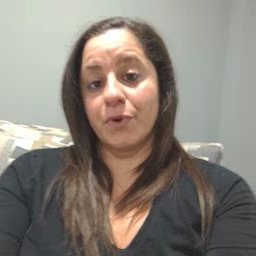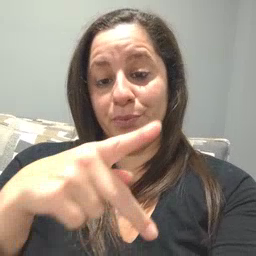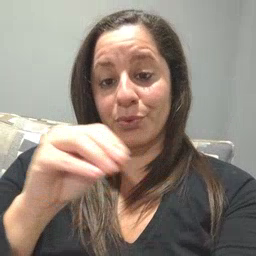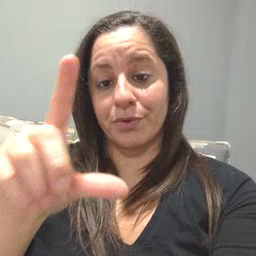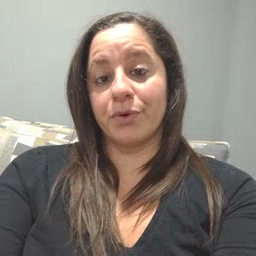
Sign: pool